Interaction volume radius: 10 \u00c5
Interaction volume height: 30 \u00c5
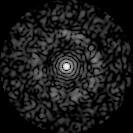
Disorder parameter: 0.8201